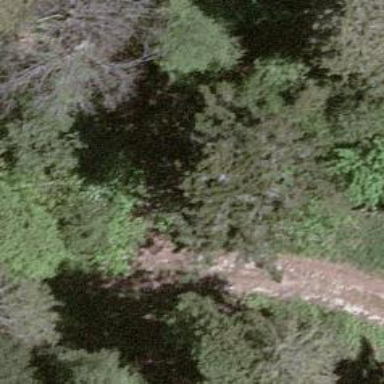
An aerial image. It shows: Unpaved track with grade 3 surface.